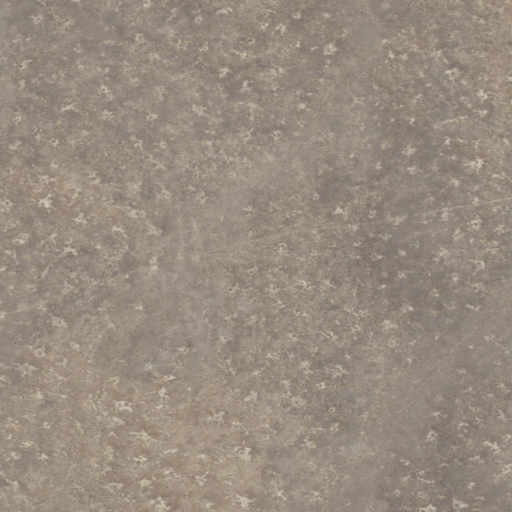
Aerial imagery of plain(s) in Idaho named Diamond A Desert containing only grassland